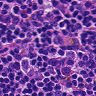
Metastatic tissue present: no